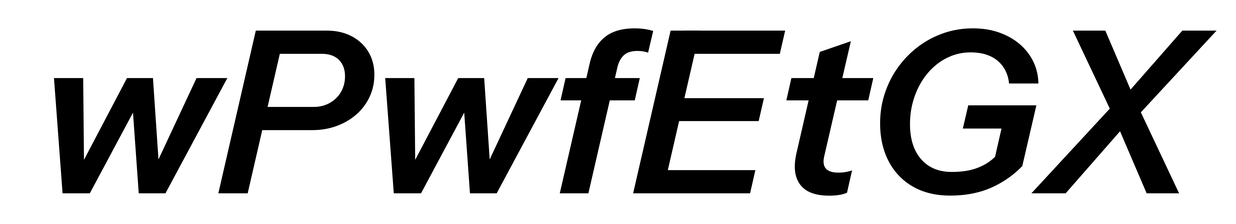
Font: InstrumentSans-Italic_SemiBold_Italic